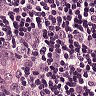
Metastatic tissue present: yes